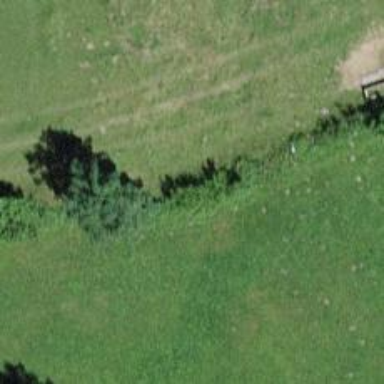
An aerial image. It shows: Dry stone wall barrier.